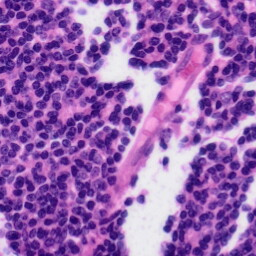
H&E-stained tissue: Tonsil